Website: ulta-beauty
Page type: store-pickup
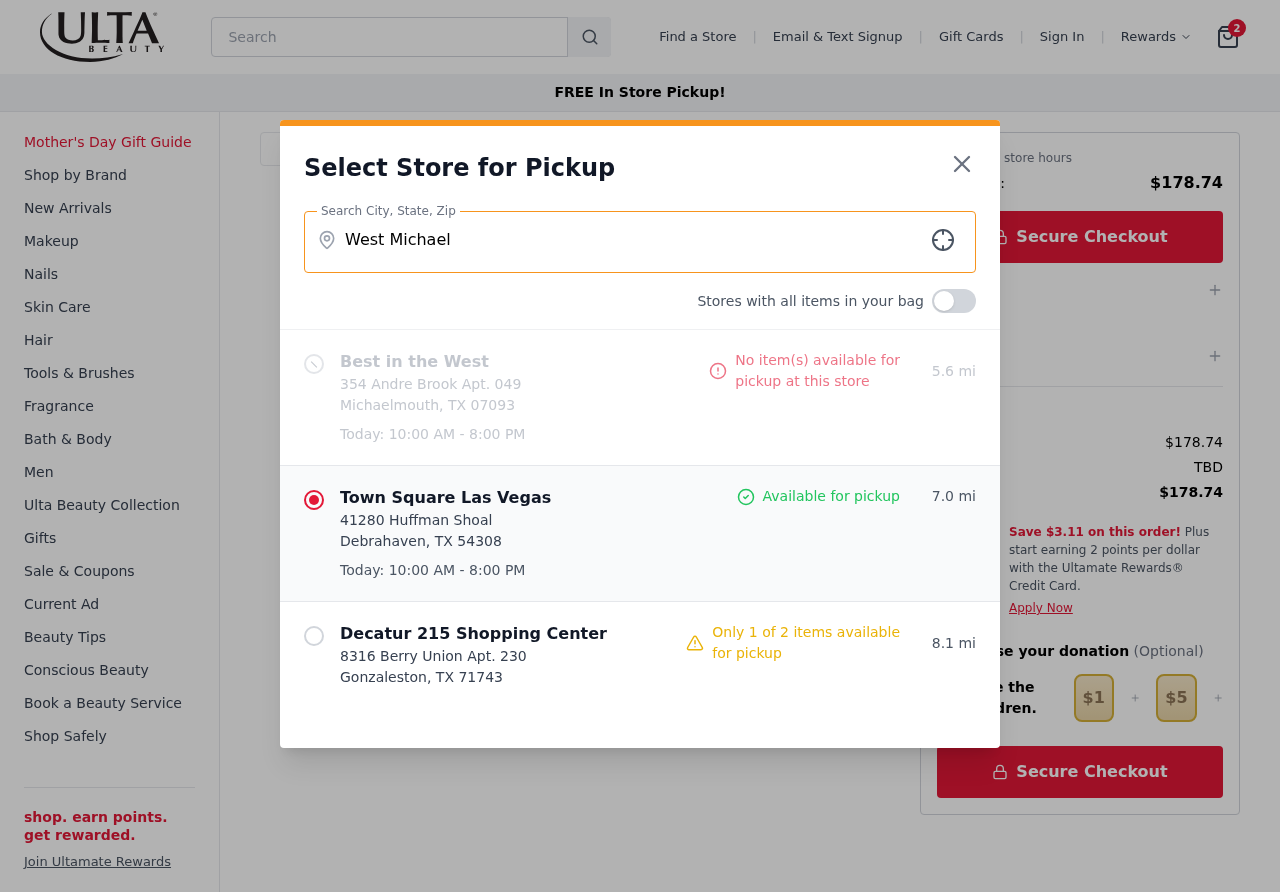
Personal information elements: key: PII_CITY
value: West Michael
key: PII_LOCATION1_CITY_STATE_ZIP
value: Michaelmouth, TX 07093
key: PII_LOCATION1_NAME
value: Best in the West
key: PII_LOCATION1_STREET
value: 354 Andre Brook Apt. 049
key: PII_LOCATION2_CITY_STATE_ZIP
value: Debrahaven, TX 54308
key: PII_LOCATION2_NAME
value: Town Square Las Vegas
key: PII_LOCATION2_STREET
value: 41280 Huffman Shoal
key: PII_LOCATION3_CITY_STATE_ZIP
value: Gonzaleston, TX 71743
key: PII_LOCATION3_NAME
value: Decatur 215 Shopping Center
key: PII_LOCATION3_STREET
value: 8316 Berry Union Apt. 230
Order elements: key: ORDER_NUM_ITEMS
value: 2
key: ORDER_TOTAL
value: $178.74
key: ORDER_SUBTOTAL
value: $178.74
Search elements: key: HEADER_SEARCH
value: Search
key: SEARCH_STORE_LOCATION
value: West Michael